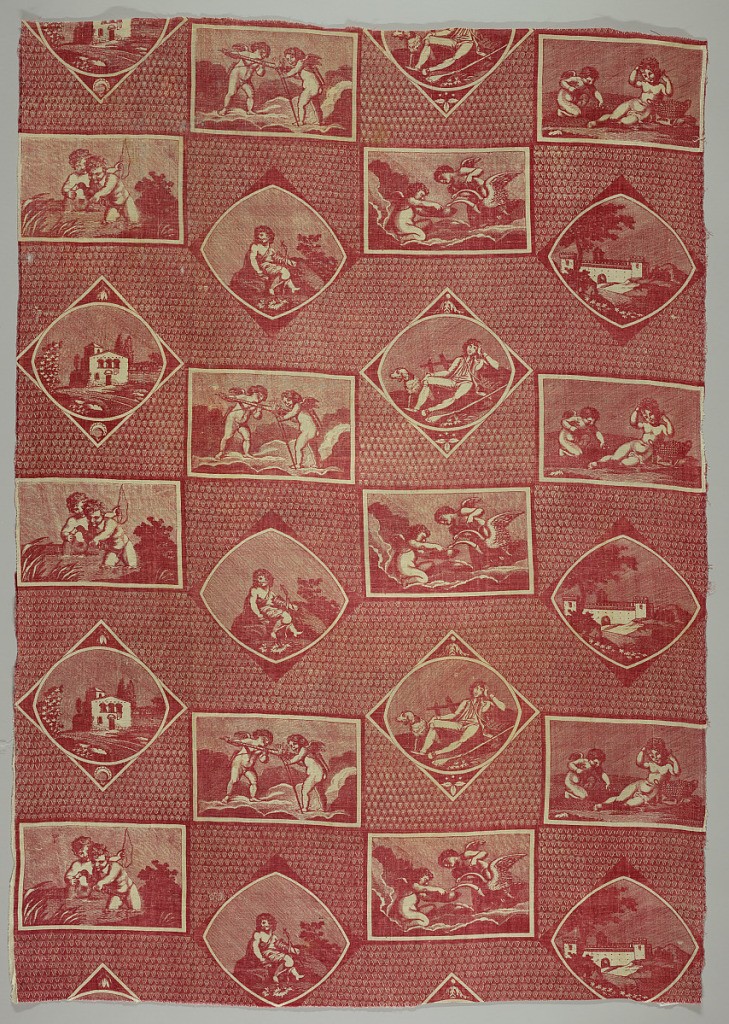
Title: Textile
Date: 1800–1850
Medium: cotton Technique: printed by engraved roller on plain weave
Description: Eight different scenes - two architectural, four with paired putti, one religious and one a contemporary youth - set within frames on an allover triangular background in red on white.